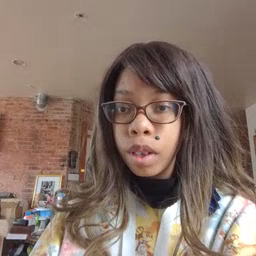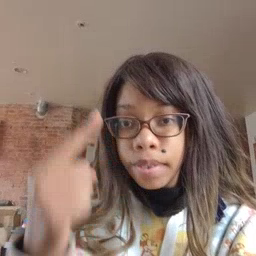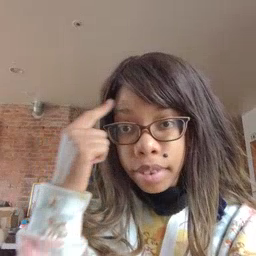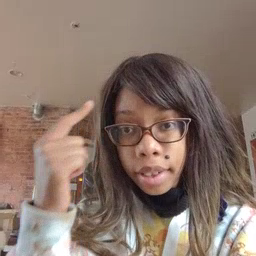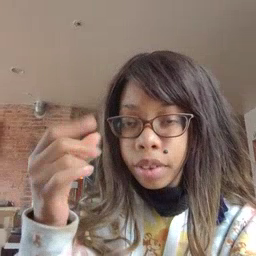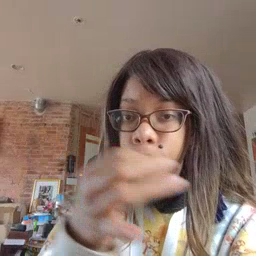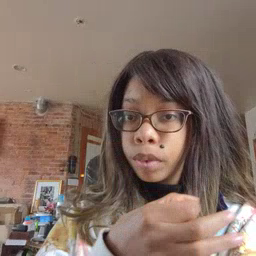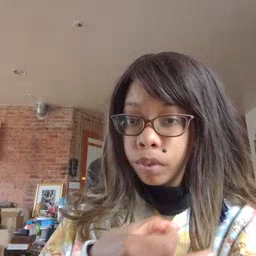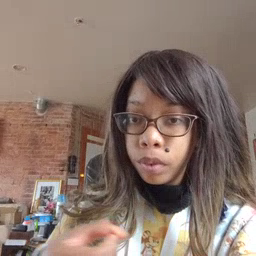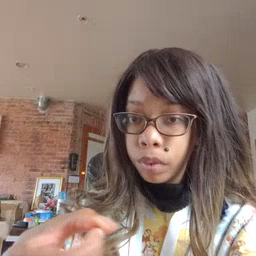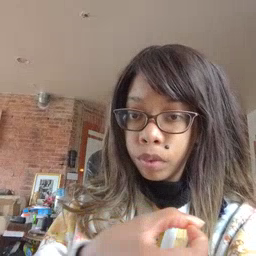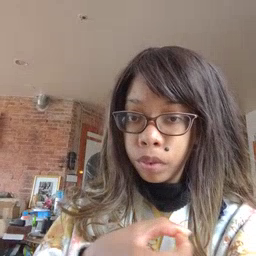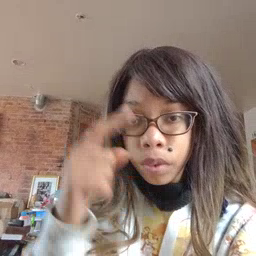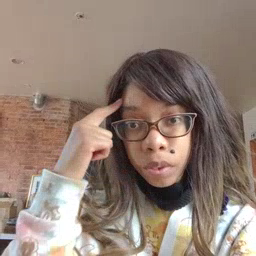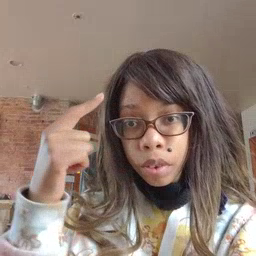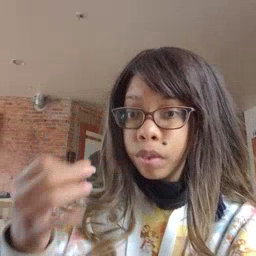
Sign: penny